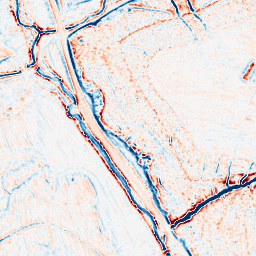
Category: edge_preserving
Decomposition family: bilateral
Decomposition parameters: d: 9
sigma_color: 150
sigma_space: 100
Upsampling method: linear_exact
Upsampling parameters: scale: 4
Upsampling scale: 4